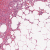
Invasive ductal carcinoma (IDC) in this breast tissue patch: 0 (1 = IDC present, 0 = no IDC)